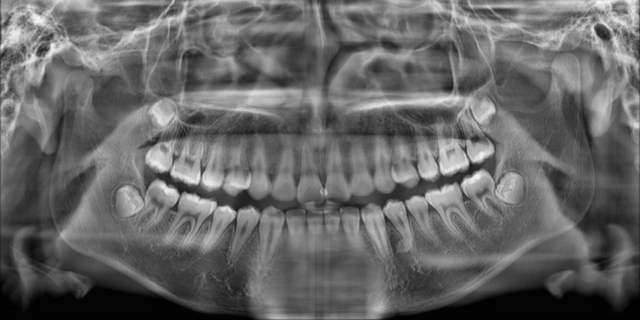
adult